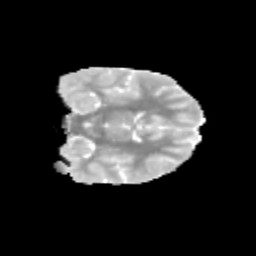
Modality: MD
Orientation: coronal
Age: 11
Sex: female
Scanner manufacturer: siemens
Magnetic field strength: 3 T
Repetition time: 3.8 s
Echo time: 0.07 s